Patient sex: F
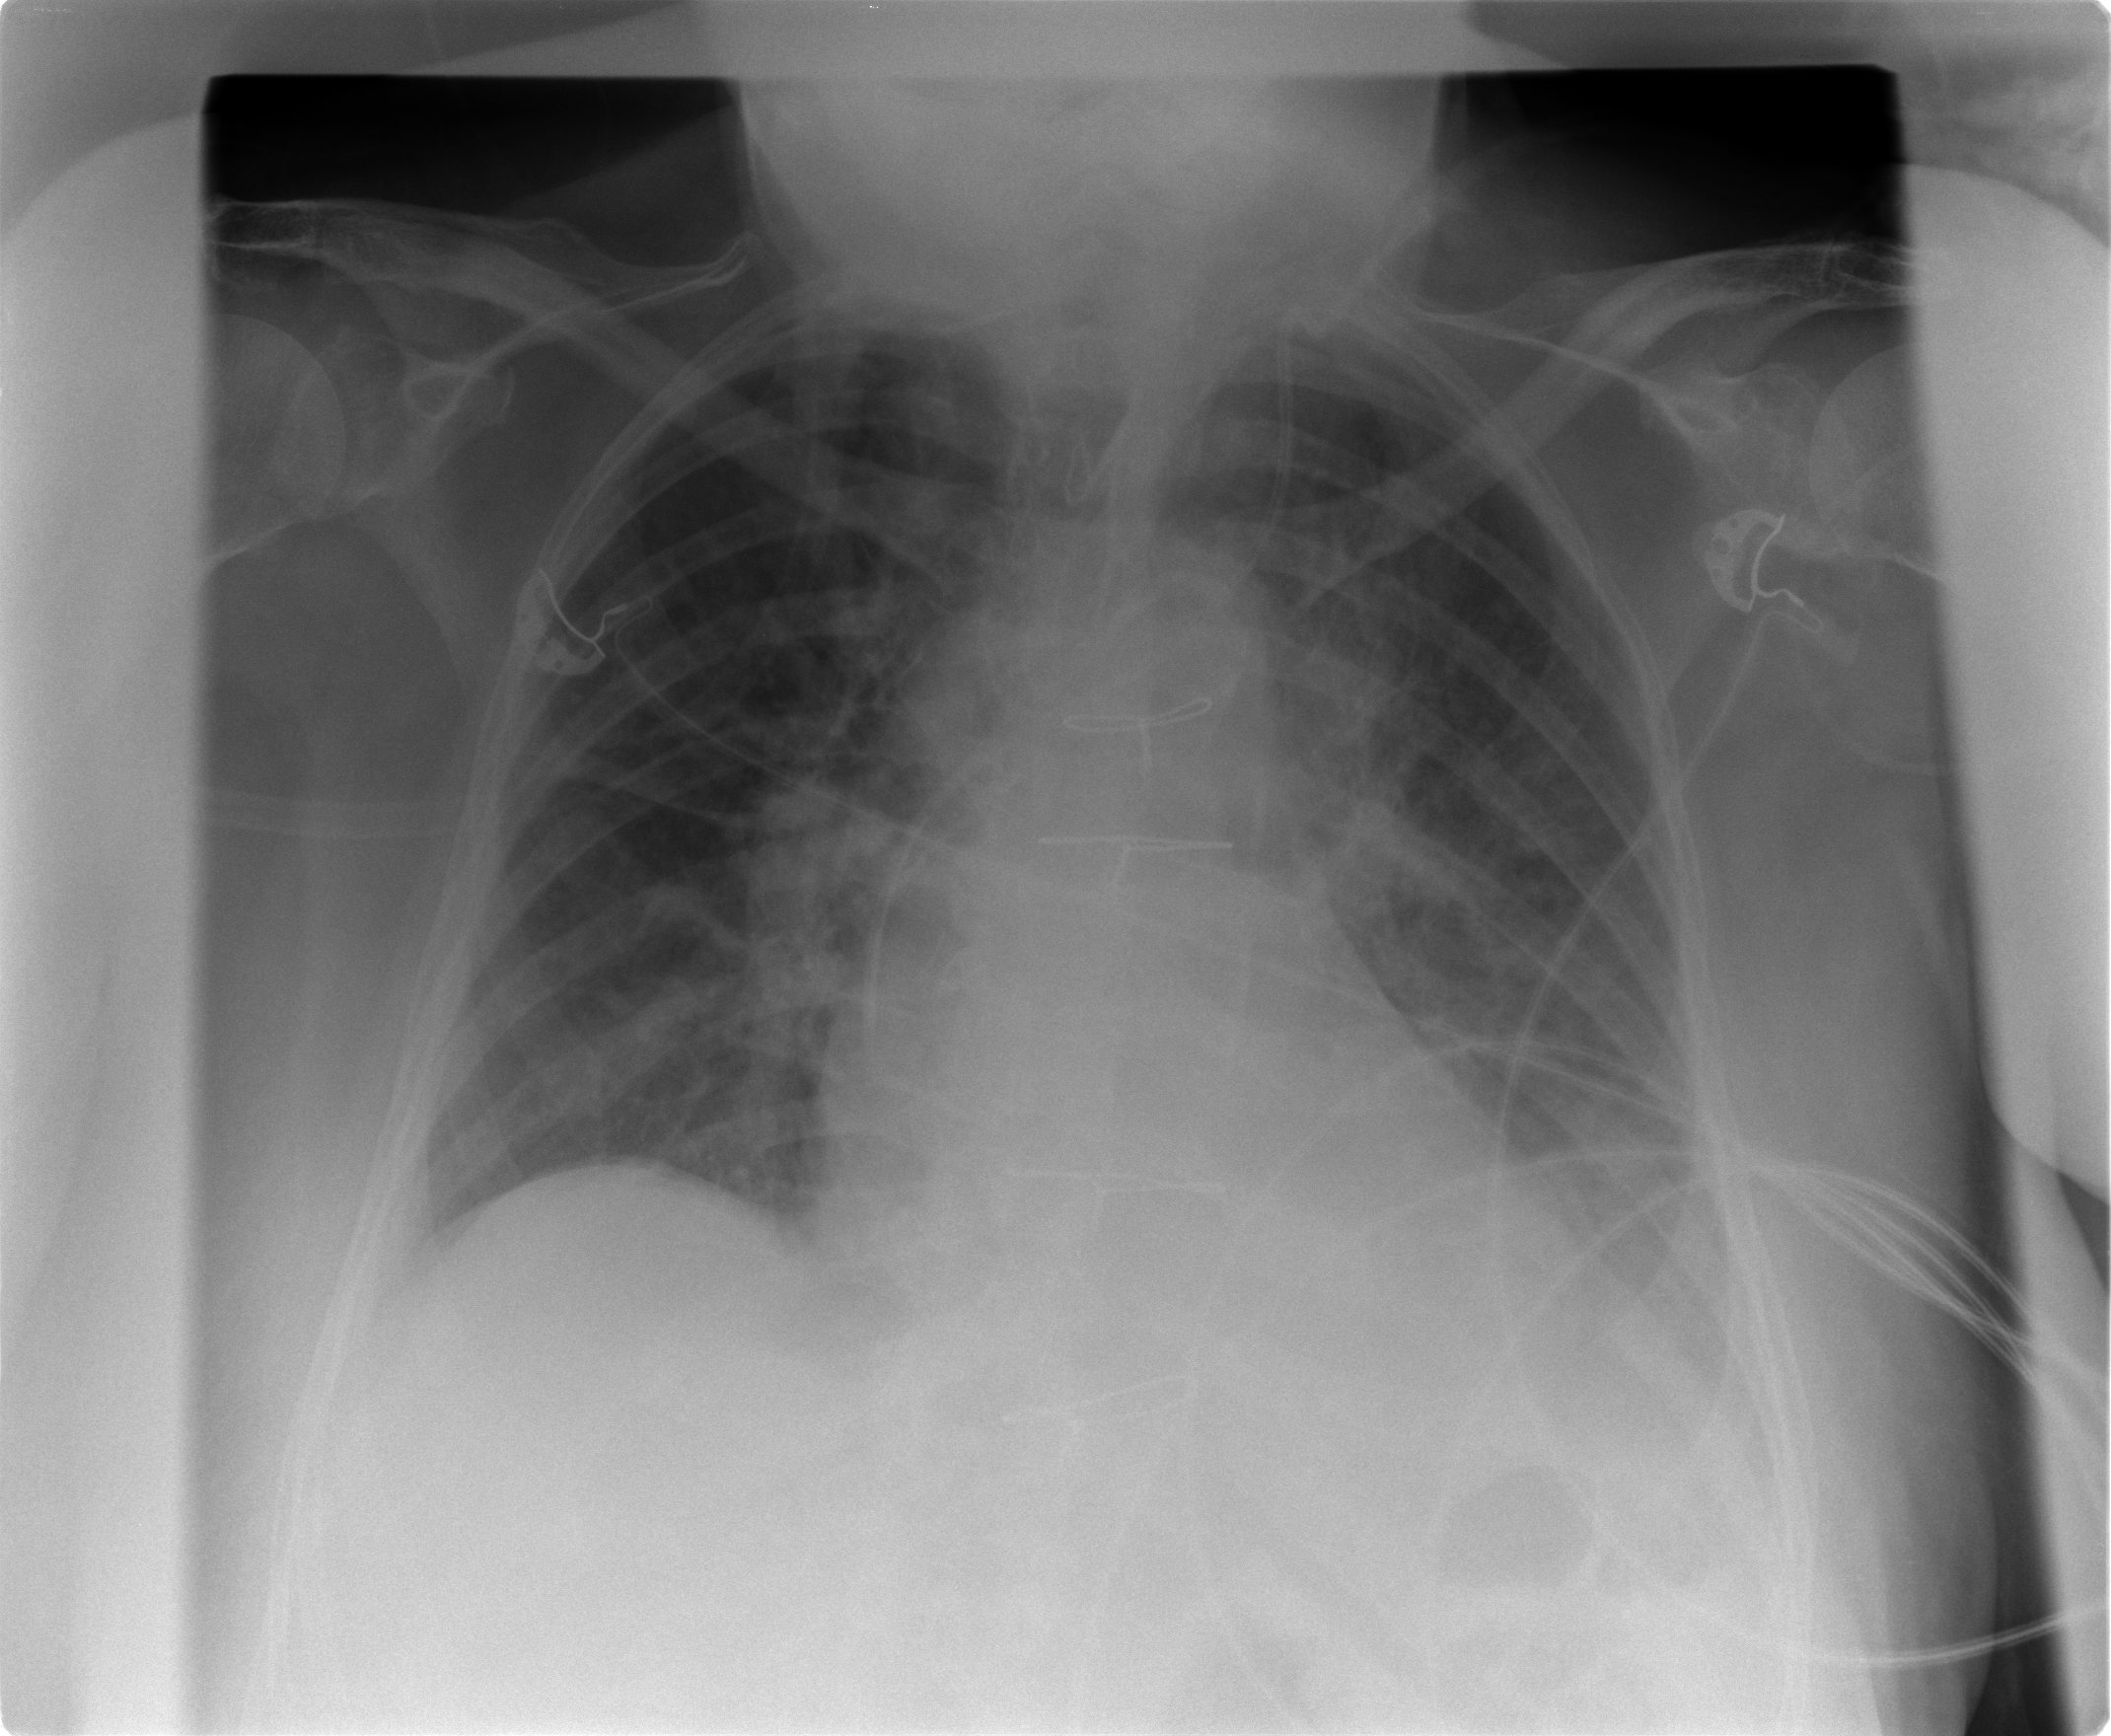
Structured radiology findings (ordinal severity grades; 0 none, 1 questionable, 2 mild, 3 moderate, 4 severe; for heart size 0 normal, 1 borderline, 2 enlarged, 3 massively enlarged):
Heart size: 0
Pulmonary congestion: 2
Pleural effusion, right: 1
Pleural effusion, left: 2
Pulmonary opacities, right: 0
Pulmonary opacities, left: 0
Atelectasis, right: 2
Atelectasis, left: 2